Question:
How do I create a pointer at the intersection between two lines?
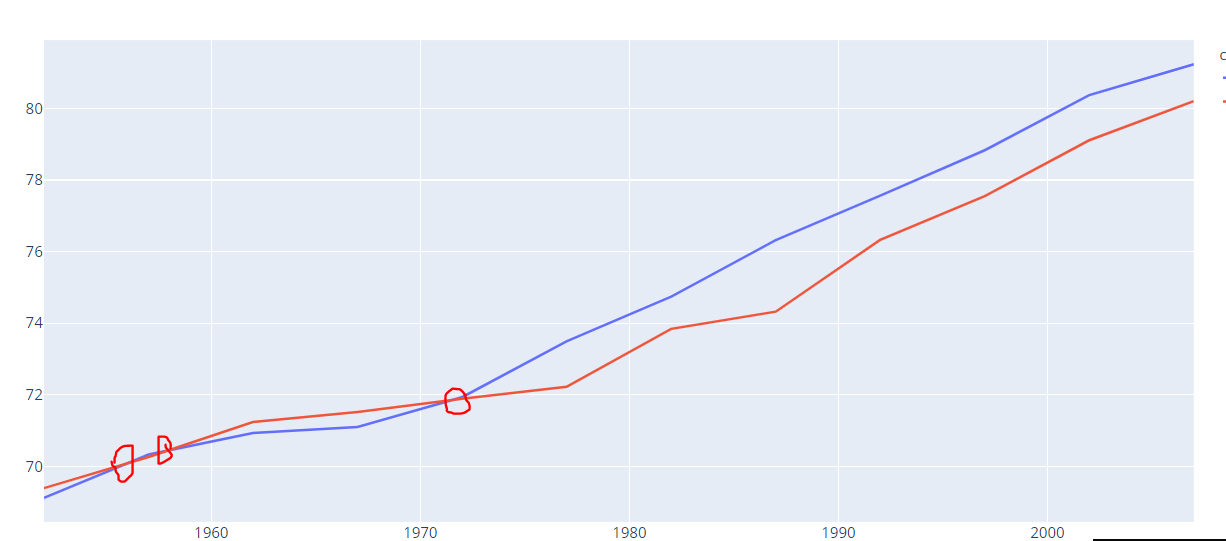
Answer: The only difference between your question and <URL> and then take into account multiple annotations for multiple intersections with:
'''
for x, y in zip(x,y):
fig.add_annotation(x=x, y=y,
text = 'lines intersect at x = ' + str(round(x, 2)) + ' and y = ' + str(round(y, 2)),
font=dict(family="sans serif", size=18, color="black"),
ax=0,
ay=-100,
showarrow=True,
arrowhead=1)
'''
<URL>
### Complete code:
'''
import pandas as pd
import plotly.graph_objects as go
import numpy as np
# import dash
# sample dataframe
df = pd.DataFrame()
df['x'] = np.arange(4) +1
df['y1'] = df['x']**3
df['y2'] = [10+val**2.2 for val in df['x']]
df2 = pd.DataFrame({'x':[5,6,7],
'y1':[60, 50, 10],
'y2':[26,20,19]})
df = pd.concat([df, df2])
# intersection stuff
def _rect_inter_inner(x1,x2):
n1=x1.shape[0]-1
n2=x2.shape[0]-1
X1=np.c_[x1[:-1],x1[1:]]
X2=np.c_[x2[:-1],x2[1:]]
S1=np.tile(X1.min(axis=1),(n2,1)).T
S2=np.tile(X2.max(axis=1),(n1,1))
S3=np.tile(X1.max(axis=1),(n2,1)).T
S4=np.tile(X2.min(axis=1),(n1,1))
return S1,S2,S3,S4
def _rectangle_intersection_(x1,y1,x2,y2):
S1,S2,S3,S4=_rect_inter_inner(x1,x2)
S5,S6,S7,S8=_rect_inter_inner(y1,y2)
C1=np.less_equal(S1,S2)
C2=np.greater_equal(S3,S4)
C3=np.less_equal(S5,S6)
C4=np.greater_equal(S7,S8)
ii,jj=np.nonzero(C1 & C2 & C3 & C4)
return ii,jj
def intersection(x1,y1,x2,y2):
ii,jj=_rectangle_intersection_(x1,y1,x2,y2)
n=len(ii)
dxy1=np.diff(np.c_[x1,y1],axis=0)
dxy2=np.diff(np.c_[x2,y2],axis=0)
T=np.zeros((4,n))
AA=np.zeros((4,4,n))
AA[0:2,2,:]=-1
AA[2:4,3,:]=-1
AA[0::2,0,:]=dxy1[ii,:].T
AA[1::2,1,:]=dxy2[jj,:].T
BB=np.zeros((4,n))
BB[0,:]=-x1[ii].ravel()
BB[1,:]=-x2[jj].ravel()
BB[2,:]=-y1[ii].ravel()
BB[3,:]=-y2[jj].ravel()
for i in range(n):
try:
T[:,i]=np.linalg.solve(AA[:,:,i],BB[:,i])
except:
T[:,i]=np.NaN
in_range= (T[0,:] >=0) & (T[1,:] >=0) & (T[0,:] <=1) & (T[1,:] <=1)
xy0=T[2:,in_range]
xy0=xy0.T
return xy0[:,0],xy0[:,1]
# plotly figure
x,y=intersection(np.array(df['x'].values.astype('float')),np.array(df['y1'].values.astype('float')),
np.array(df['x'].values.astype('float')),np.array(df['y2'].values.astype('float')))
fig = go.Figure(data=go.Scatter(x=df['x'], y=df['y1'], mode = 'lines'))
fig.add_traces(go.Scatter(x=df['x'], y=df['y2'], mode = 'lines'))
fig.add_traces(go.Scatter(x=x, y=y,
mode = 'markers',
marker=dict(line=dict(color='black', width = 2),
symbol = 'diamond',
size = 14,
color = 'rgba(255, 255, 0, 0.6)'),
name = 'intersect'),
)
for x, y in zip(x,y):
fig.add_annotation(x=x, y=y,
text = 'lines intersect at x = ' + str(round(x, 2)) + ' and y = ' + str(round(y, 2)),
font=dict(family="sans serif", size=18, color="black"),
ax=0,
ay=-100,
showarrow=True,
arrowhead=1)
fig.show()
'''